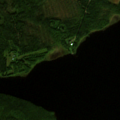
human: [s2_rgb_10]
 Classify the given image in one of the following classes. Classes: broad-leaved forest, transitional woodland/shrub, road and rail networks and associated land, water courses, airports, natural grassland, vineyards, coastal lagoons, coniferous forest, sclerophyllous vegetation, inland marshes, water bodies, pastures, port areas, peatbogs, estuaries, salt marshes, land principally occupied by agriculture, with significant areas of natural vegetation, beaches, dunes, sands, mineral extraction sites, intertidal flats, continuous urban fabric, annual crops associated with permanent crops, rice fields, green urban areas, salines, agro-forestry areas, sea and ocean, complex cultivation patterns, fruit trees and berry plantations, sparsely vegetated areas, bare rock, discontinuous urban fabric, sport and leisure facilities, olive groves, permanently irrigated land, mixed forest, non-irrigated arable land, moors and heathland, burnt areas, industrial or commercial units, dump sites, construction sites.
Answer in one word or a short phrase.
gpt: coniferous forest, water bodies